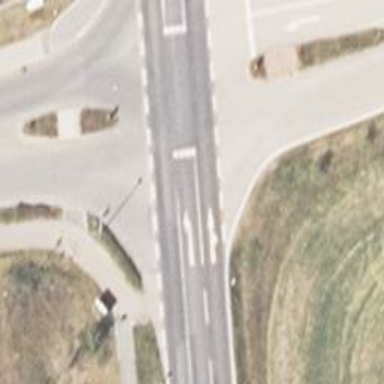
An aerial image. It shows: Smooth asphalt road in residential area.